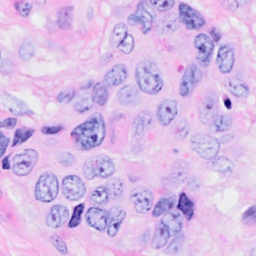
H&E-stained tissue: Breast